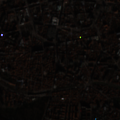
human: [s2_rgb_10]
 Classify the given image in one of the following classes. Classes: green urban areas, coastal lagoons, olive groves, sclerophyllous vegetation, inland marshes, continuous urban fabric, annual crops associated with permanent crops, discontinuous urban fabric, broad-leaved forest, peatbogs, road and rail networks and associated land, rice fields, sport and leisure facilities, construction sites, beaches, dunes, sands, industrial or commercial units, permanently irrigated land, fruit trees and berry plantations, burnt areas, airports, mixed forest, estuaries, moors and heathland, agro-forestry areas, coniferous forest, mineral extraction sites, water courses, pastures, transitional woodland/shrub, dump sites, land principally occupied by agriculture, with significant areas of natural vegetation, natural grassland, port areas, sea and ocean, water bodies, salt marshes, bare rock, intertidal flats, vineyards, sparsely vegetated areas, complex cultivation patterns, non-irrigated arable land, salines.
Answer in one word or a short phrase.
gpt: continuous urban fabric, discontinuous urban fabric, sport and leisure facilities